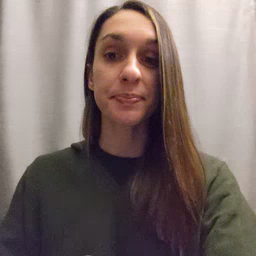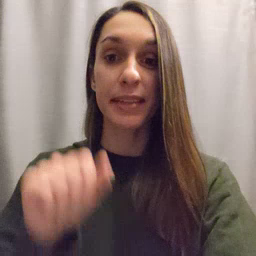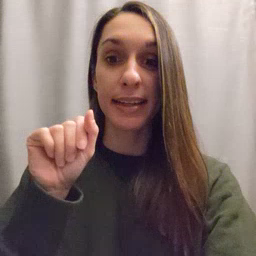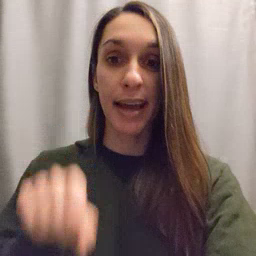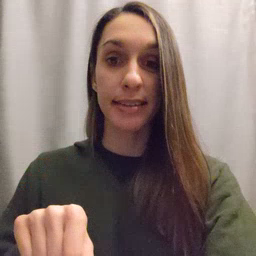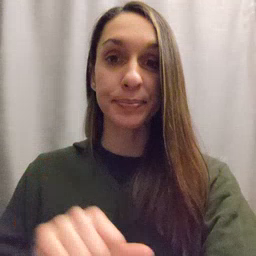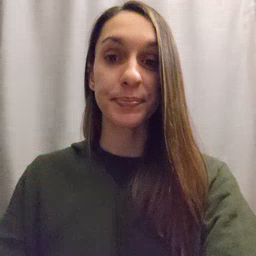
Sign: can